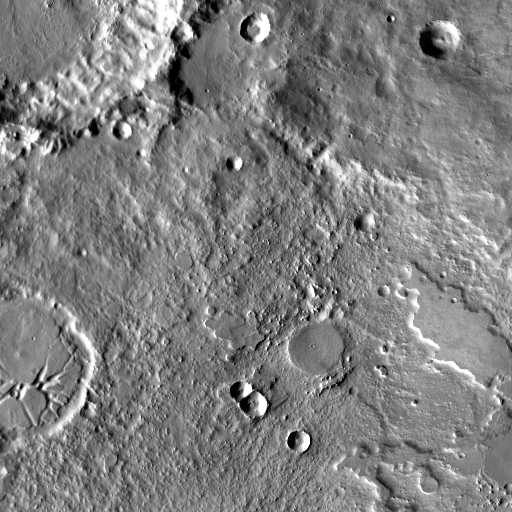
Crater classes present: Background, Other, Buried, Secondary